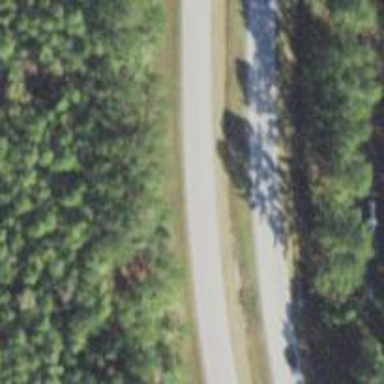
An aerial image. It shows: Asphalt road classified as trunk highway.